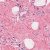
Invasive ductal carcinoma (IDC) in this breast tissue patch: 0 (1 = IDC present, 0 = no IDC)